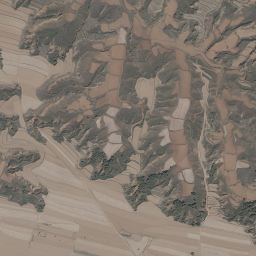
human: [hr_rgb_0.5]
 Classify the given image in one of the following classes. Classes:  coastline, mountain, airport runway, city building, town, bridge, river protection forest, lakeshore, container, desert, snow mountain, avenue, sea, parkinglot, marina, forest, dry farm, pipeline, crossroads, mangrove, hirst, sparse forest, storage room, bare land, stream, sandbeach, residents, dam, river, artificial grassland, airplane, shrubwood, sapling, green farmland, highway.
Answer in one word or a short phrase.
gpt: mountain